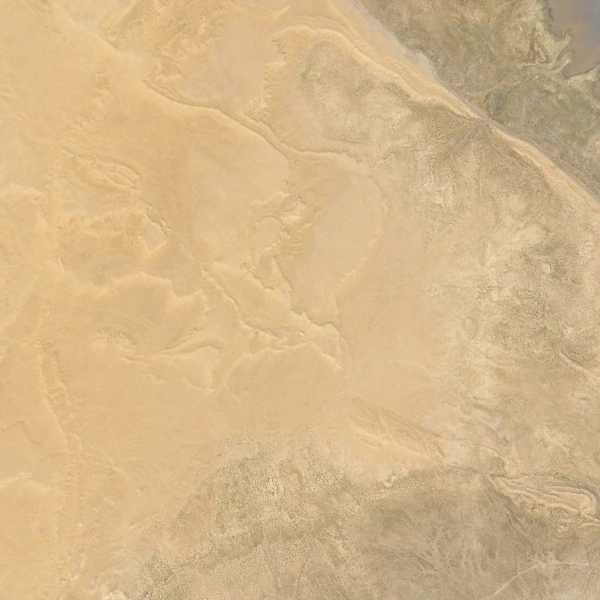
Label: Desert